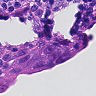
Metastatic tissue present: yes